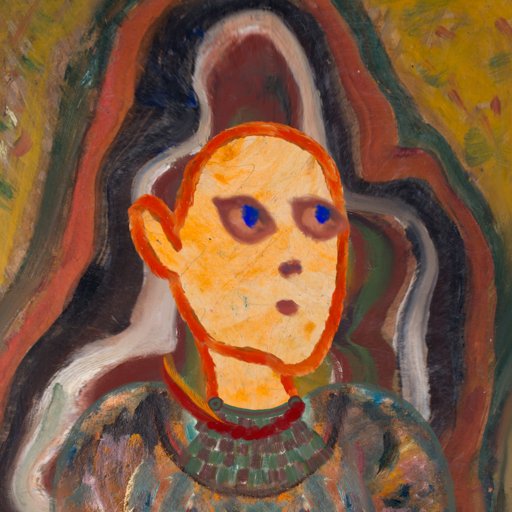
Background: AfterRaid, Head And Neck Side: Experience, Face Side: Mother_And_Son_Mother, Bust: Boggyland, Hair Side: Blank, Head Accessory: Blank, Second Necklace: After_Raid, Necklace: Pipe, Baby: Blank